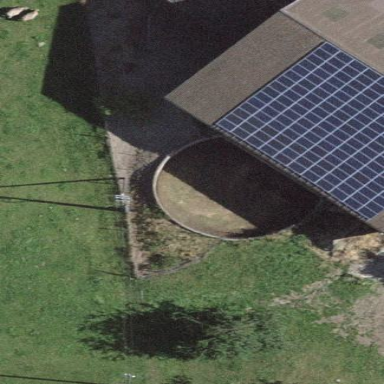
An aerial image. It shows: Storage tank building.